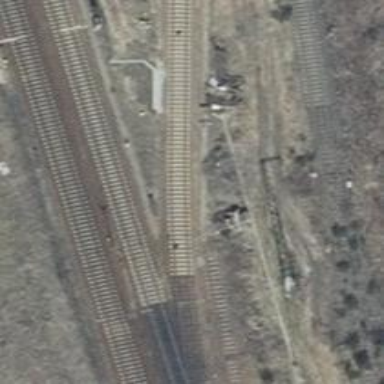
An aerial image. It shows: Railway signal.